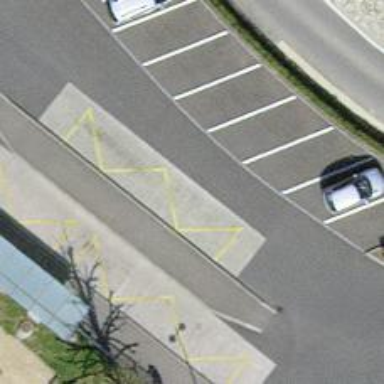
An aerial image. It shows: Bus stop equipped with public transport stop position.